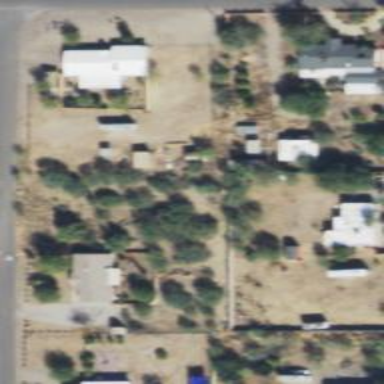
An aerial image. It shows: Alley classified as service road.